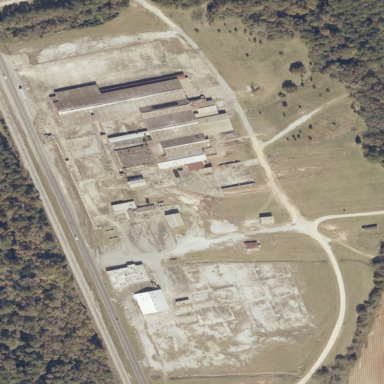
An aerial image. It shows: Historic factory.